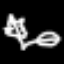
Label: leaf